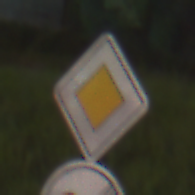
Verkehrszeichen: Vorfahrtsstrasse
Zusatzzeichen unten: EndeGeschwindigkeit90
Umgebung: Outdoor, Suburban
Tageszeit: Night
Wetter: PartlyCloudy
Licht: Artificial
Jahreszeit: NotSpecified
Kontrast: HighContrast